Field crop: maize
Growth stage: 2
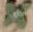
Species: chenopodium